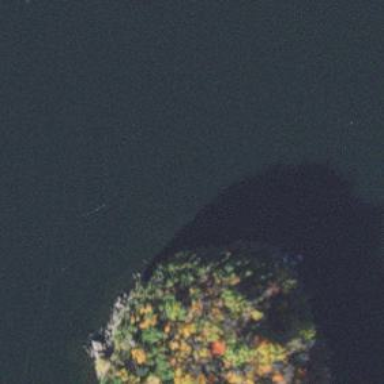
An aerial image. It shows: Cliff in nature.